Question: New to Android Studio and am stumbling on fairly simple things. I'm trying to open a file that I have stored in the assets folder of my project. I get a 'FileNotFoundException' error. How should I correctly store and reference the file?
Here is the method that crashes:
'''
public void saveKey(String outFile, String pubKeyFilename) throws IOException, GeneralSecurityException {
File out = new File(outFile);
File publicKeyFile = new File(pubKeyFilename);
// read public key to be used to encrypt the AES key
byte[] encodedKey = new byte[(int)publicKeyFile.length()];
// crashes here
new FileInputStream(publicKeyFile).read(encodedKey);
//...
}
'''
And here is how I am calling it:
'''
EncryptRSA cipher = new EncryptRSA();
cipher.saveKey("temp", "public.der");
'''
The file is saved in my assets folder like this:
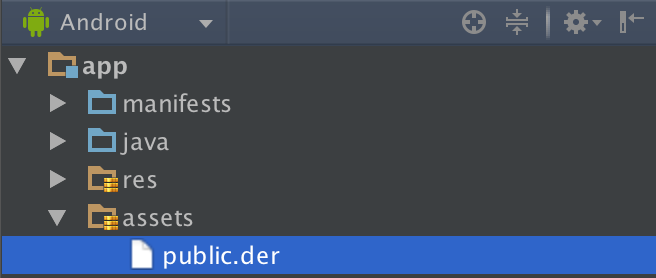
Answer: > I'm trying to open a file that I have stored in the assets folder of
my project.
To access file from assets folder use 'AssetManager' for getting InputStream using file name:
'''
AssetManager assManager = getApplicationContext().getAssets();
InputStream inputStream = assManager.open(pubKeyFilename);
BufferedReader reader = new BufferedReader(new InputStreamReader(inputStream));
String line = reader.readLine();
'''